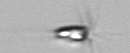
Label: Calciopappus